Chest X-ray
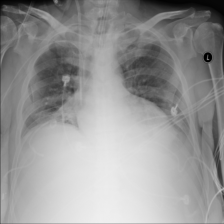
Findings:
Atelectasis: positive
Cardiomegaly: negative
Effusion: negative
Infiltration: negative
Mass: negative
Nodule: negative
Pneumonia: negative
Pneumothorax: negative
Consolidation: negative
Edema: negative
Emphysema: negative
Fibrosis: negative
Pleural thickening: negative
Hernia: negative